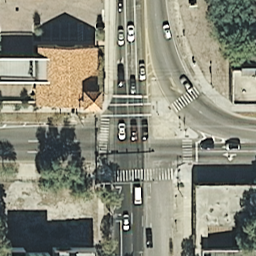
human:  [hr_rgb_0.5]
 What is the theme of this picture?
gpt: intersection

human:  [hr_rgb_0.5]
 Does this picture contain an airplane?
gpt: no

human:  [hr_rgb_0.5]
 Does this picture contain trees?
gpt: yes

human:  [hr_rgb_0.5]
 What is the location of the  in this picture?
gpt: i cannot see it